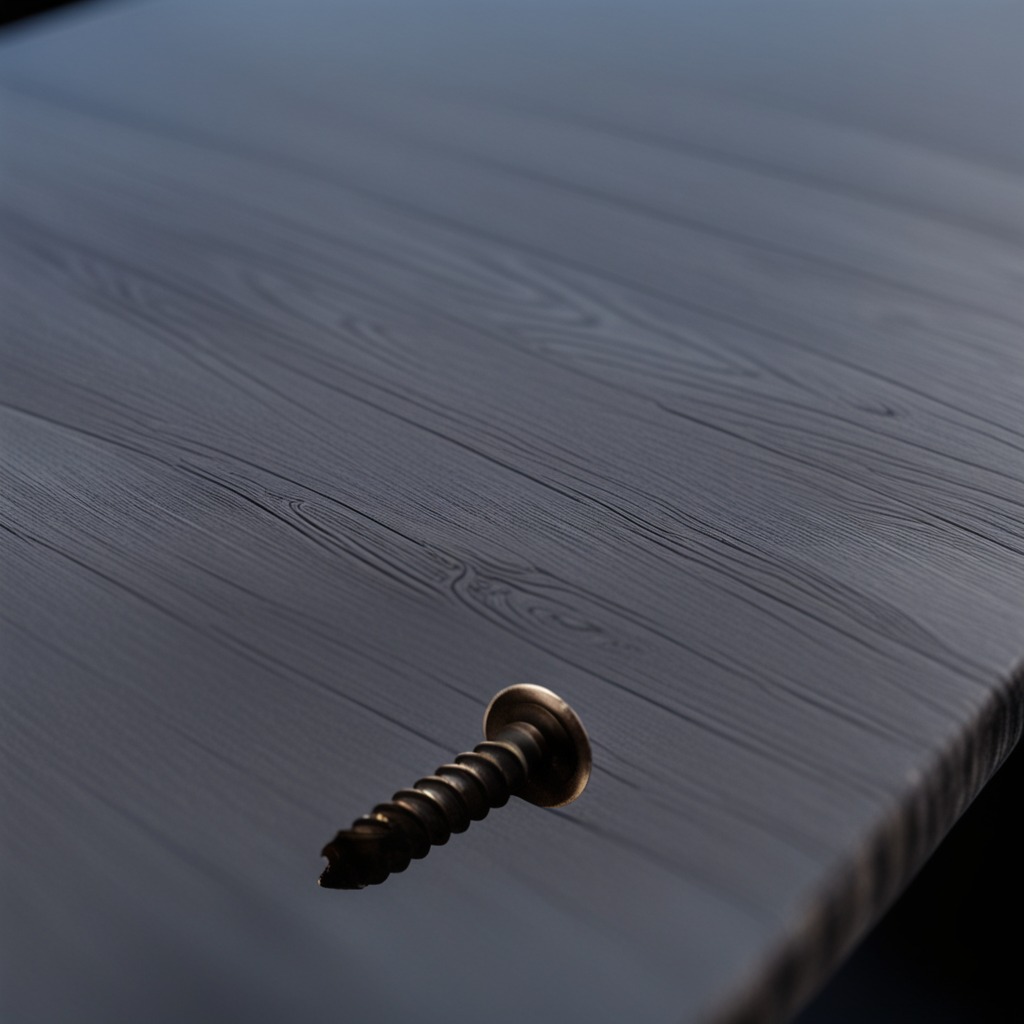
A metal screw is lying on the table.